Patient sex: M
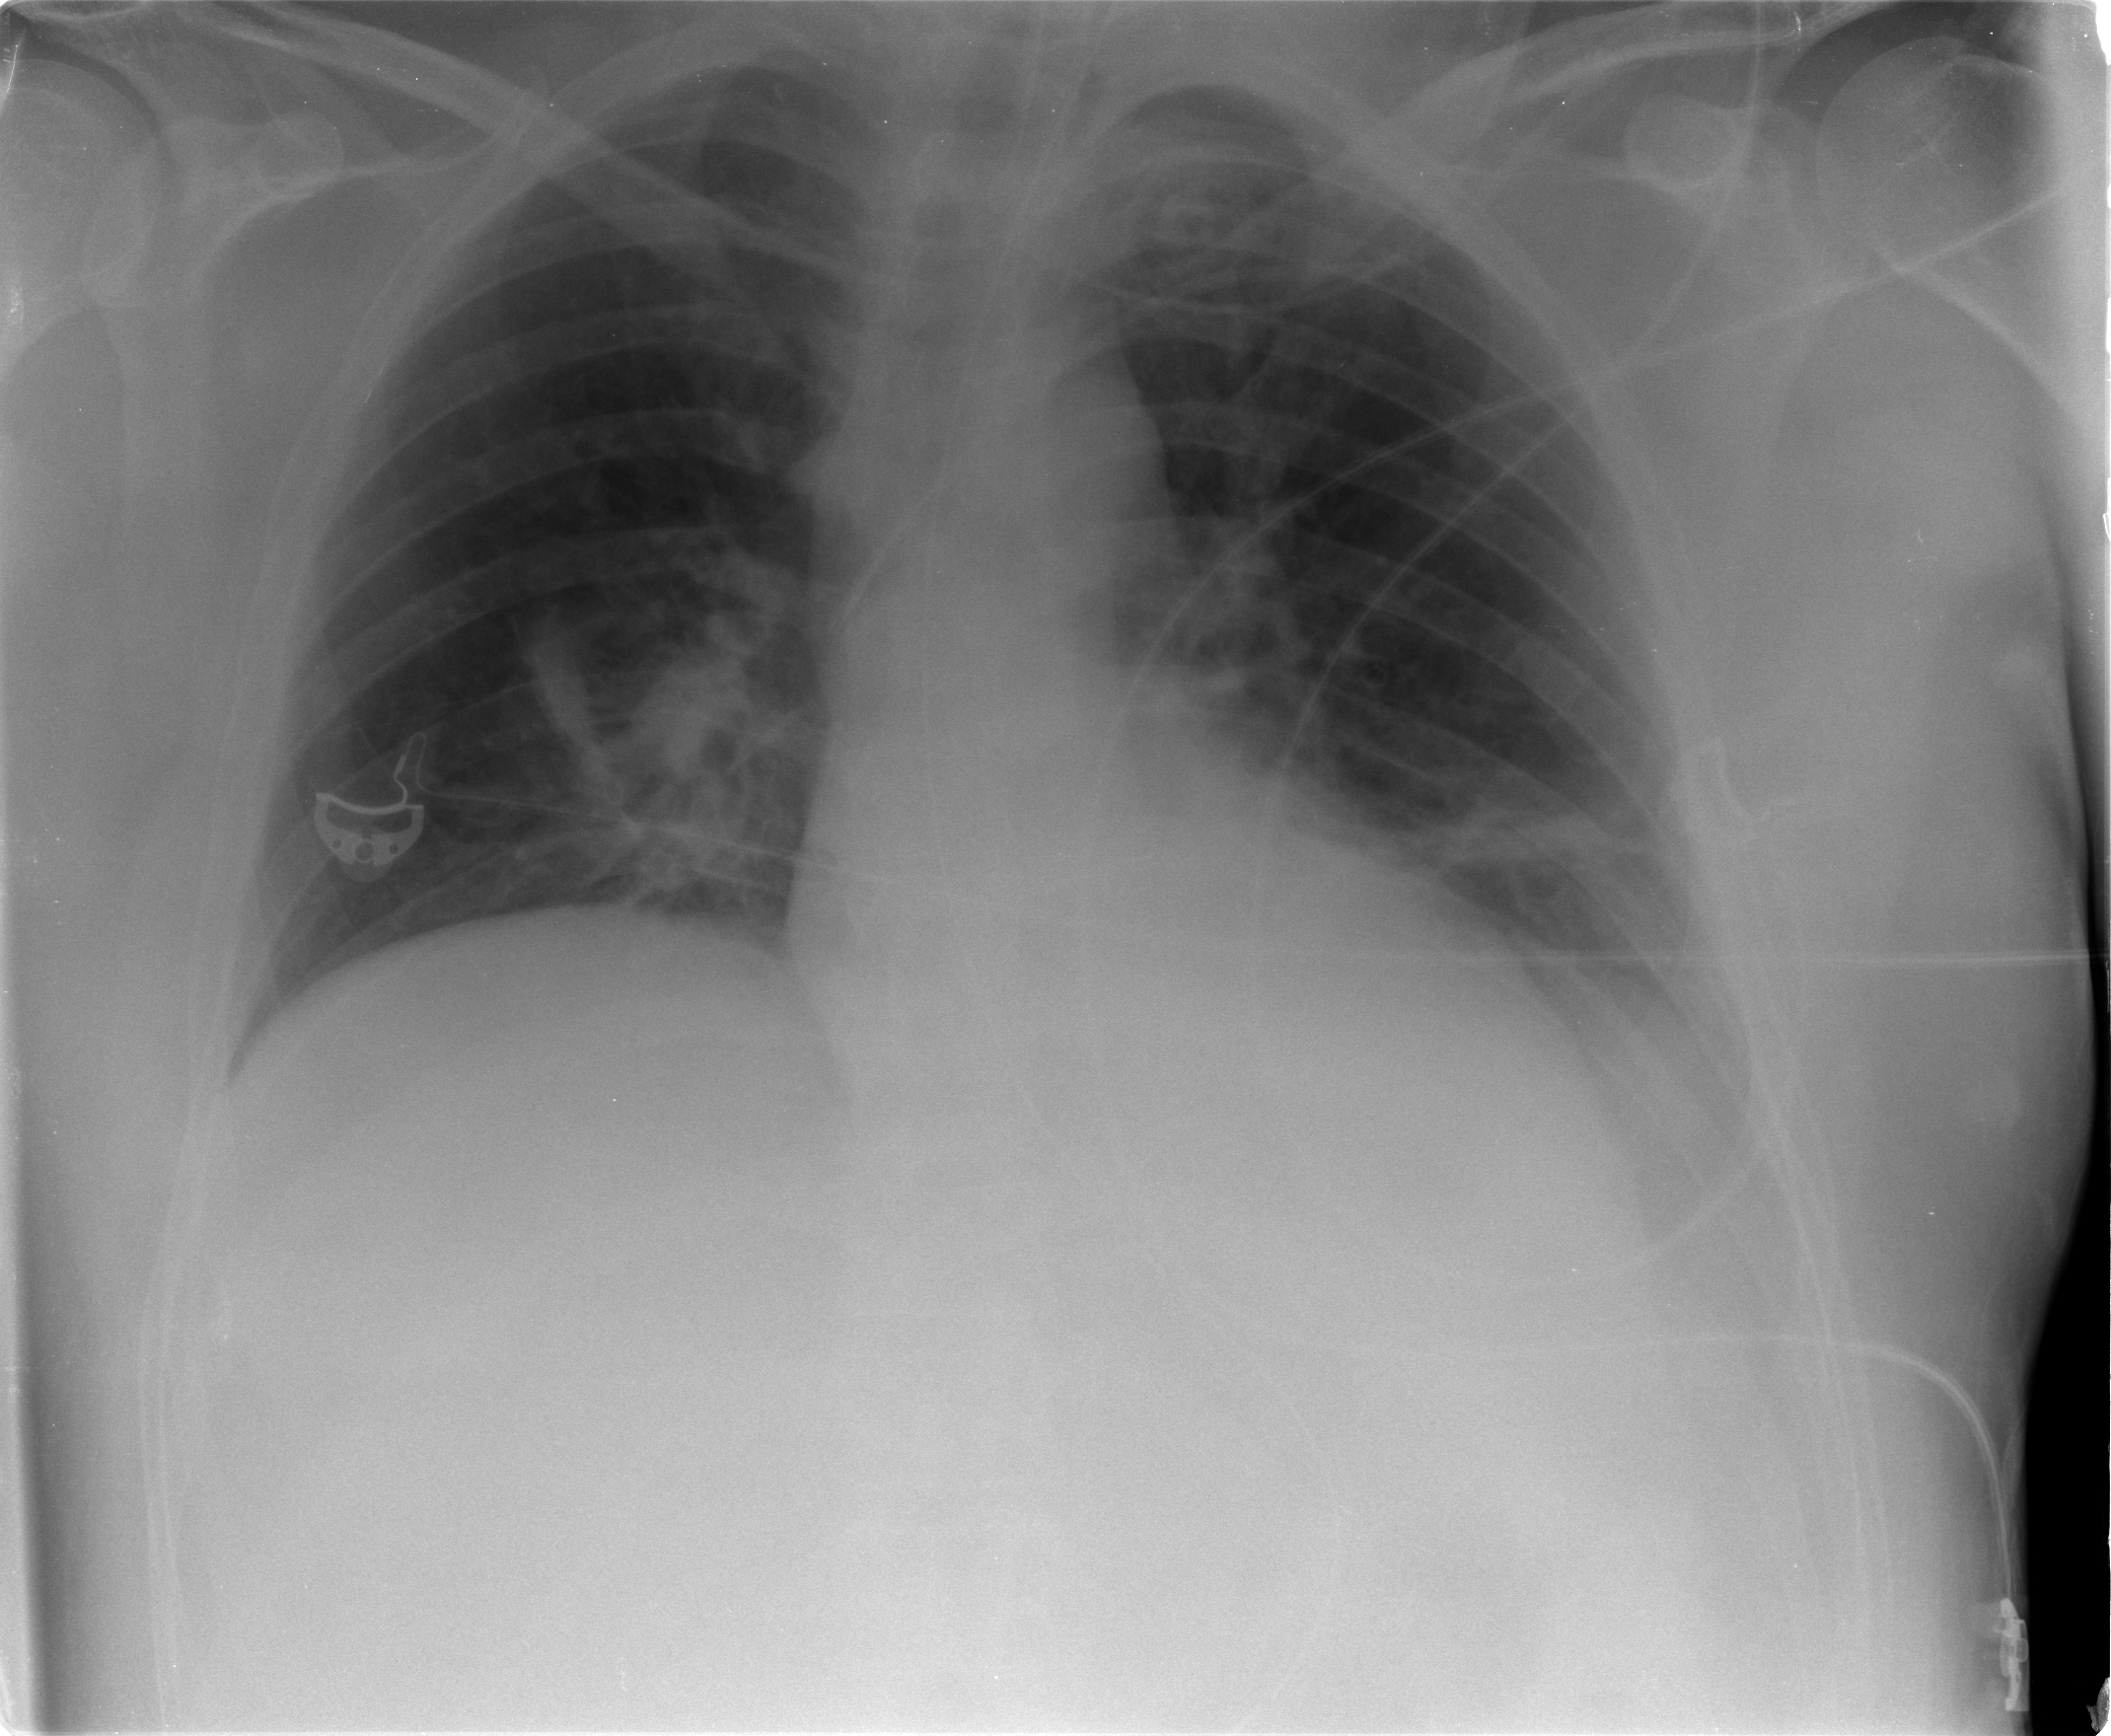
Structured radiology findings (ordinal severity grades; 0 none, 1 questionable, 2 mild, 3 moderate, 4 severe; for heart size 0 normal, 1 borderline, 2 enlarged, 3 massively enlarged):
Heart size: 0
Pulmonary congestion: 0
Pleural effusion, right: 0
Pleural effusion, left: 2
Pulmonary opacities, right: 0
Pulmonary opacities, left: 0
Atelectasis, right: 2
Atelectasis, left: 2